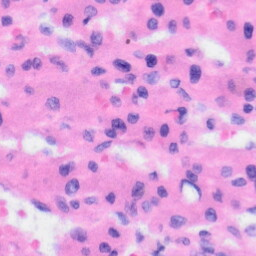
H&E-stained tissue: Liver